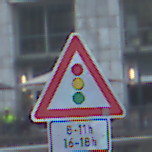
Verkehrszeichen: Lichtzeichenanlage
Zusatzzeichen unten: ZeitangabenOhneBeschraenkungAufWochentage2
Umgebung: Outdoor, Urban
Tageszeit: MorningAfternoon
Wetter: PartlyCloudy
Licht: Natural
Jahreszeit: NotSpecified
Kontrast: LowContrast